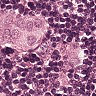
Metastatic tissue present: yes